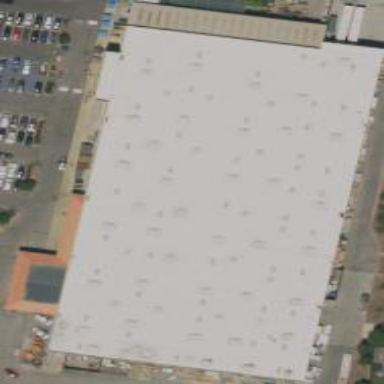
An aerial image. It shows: Commercial building.